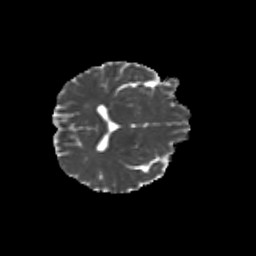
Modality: MD
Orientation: axial
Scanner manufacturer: siemens
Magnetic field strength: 3 T
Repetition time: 9.2 s
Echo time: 0.084 s